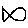
Label: fish